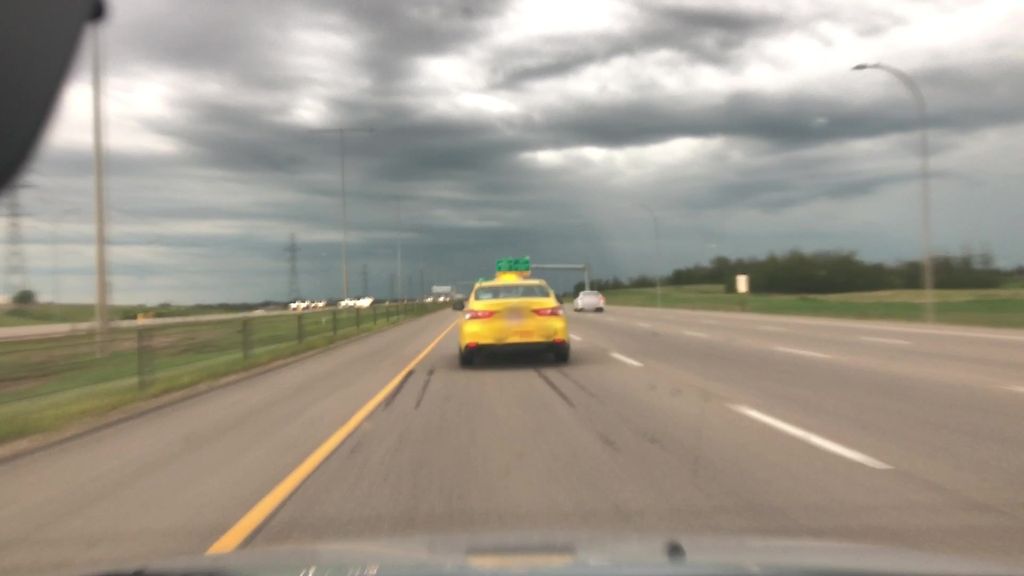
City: edmonton